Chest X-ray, AP view. Patient: 18 years old, sex M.
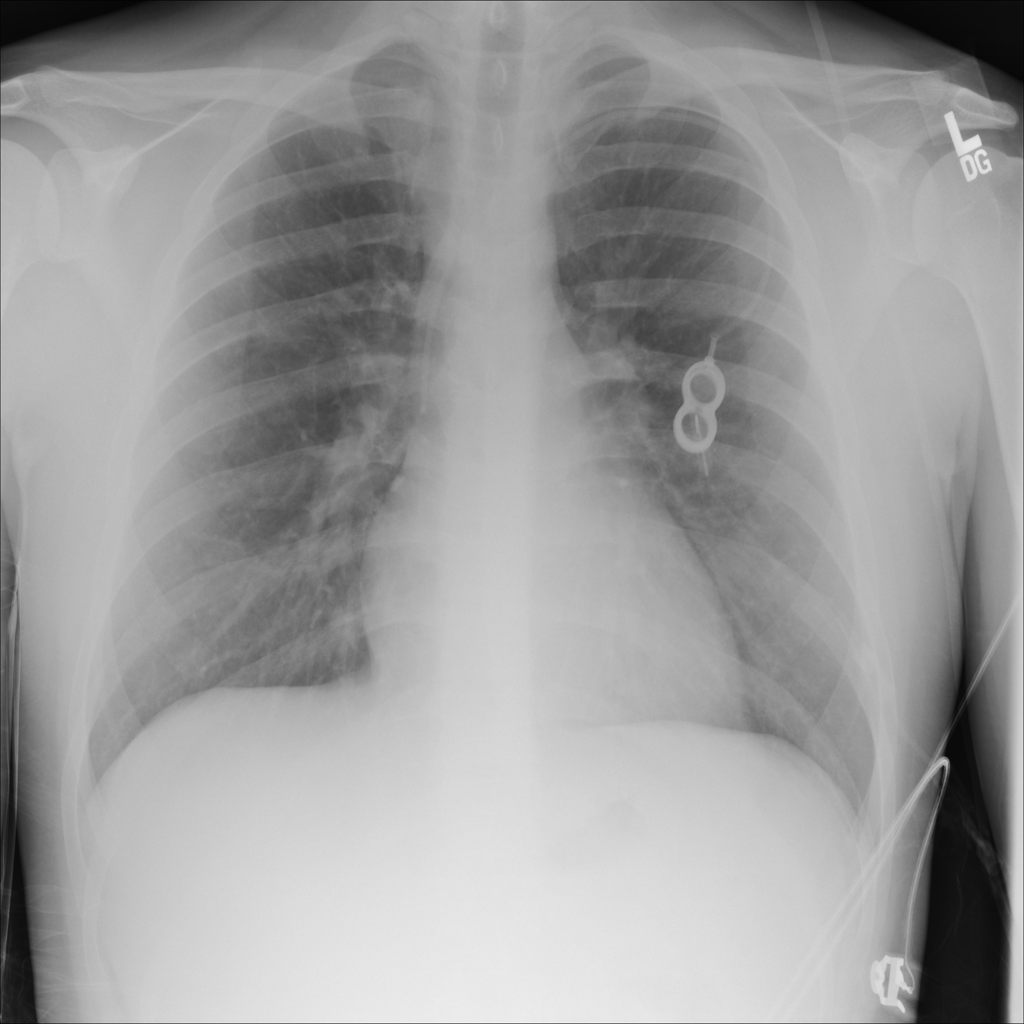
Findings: No Finding